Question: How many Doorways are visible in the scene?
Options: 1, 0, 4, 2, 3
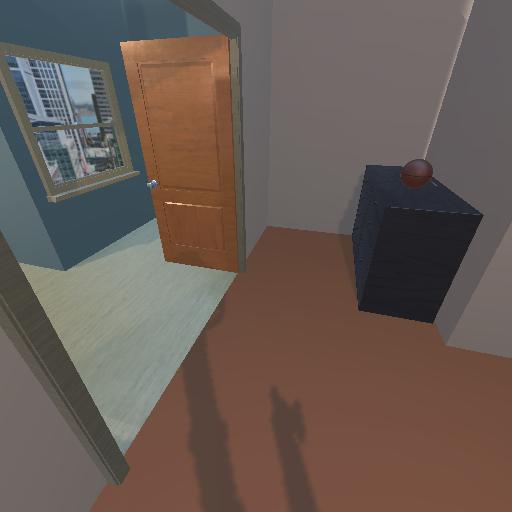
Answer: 1